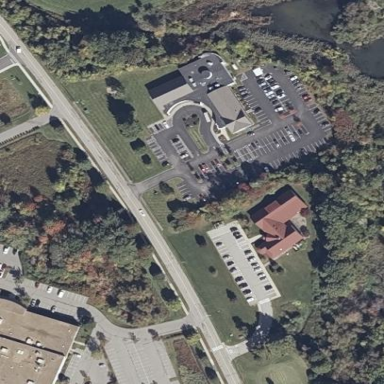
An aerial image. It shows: Paved parking area.